Field crop: maize
Growth stage: 2
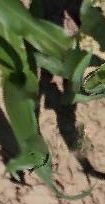
Species: maize